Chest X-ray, PA view. Patient: 24 years old, sex M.
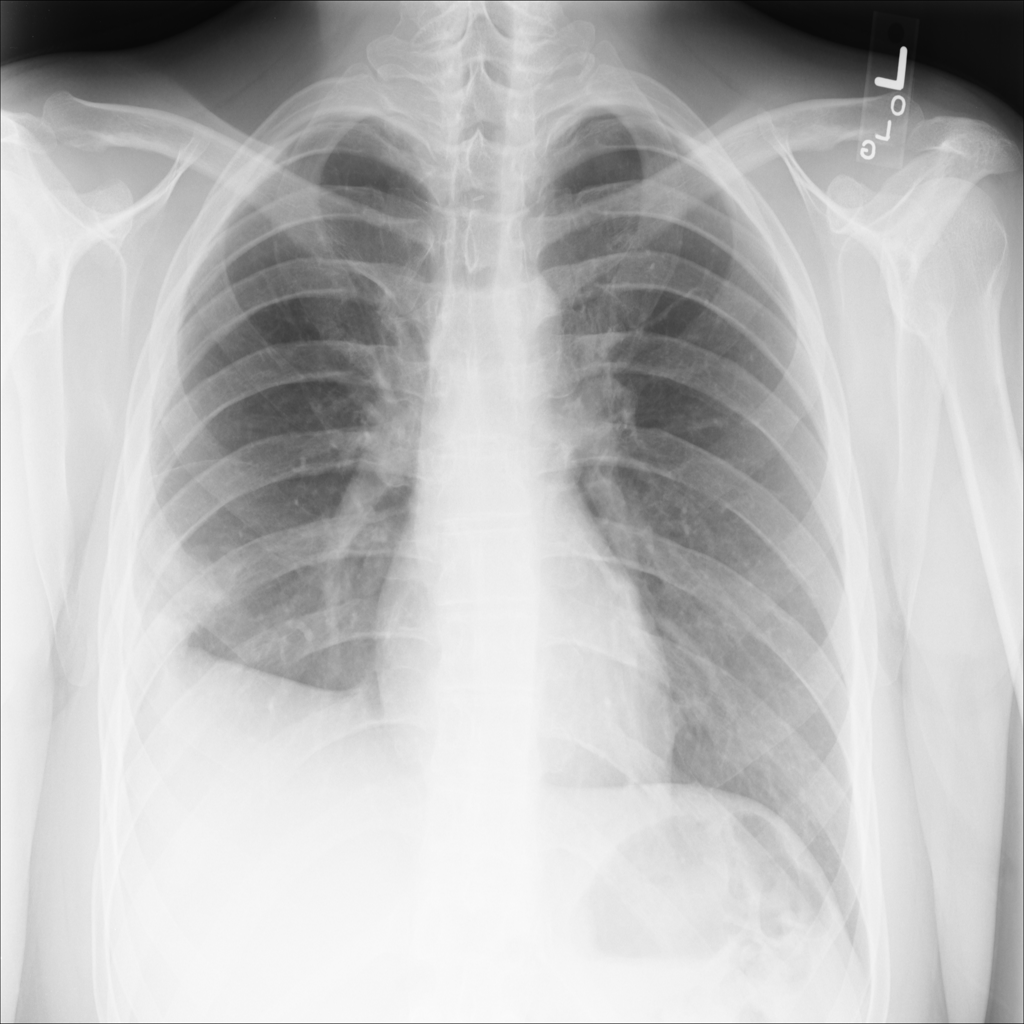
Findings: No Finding